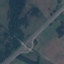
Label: Highway